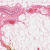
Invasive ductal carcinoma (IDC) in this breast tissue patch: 0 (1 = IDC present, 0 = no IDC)